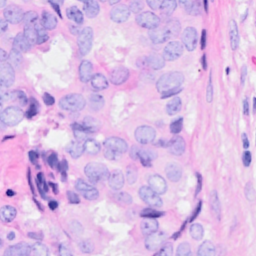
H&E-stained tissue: Breast